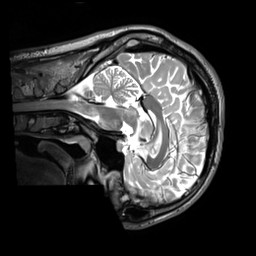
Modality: T2w
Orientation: sagittal
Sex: male
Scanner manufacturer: siemens
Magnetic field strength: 3 T
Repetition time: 3.2 s
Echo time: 0.409 s